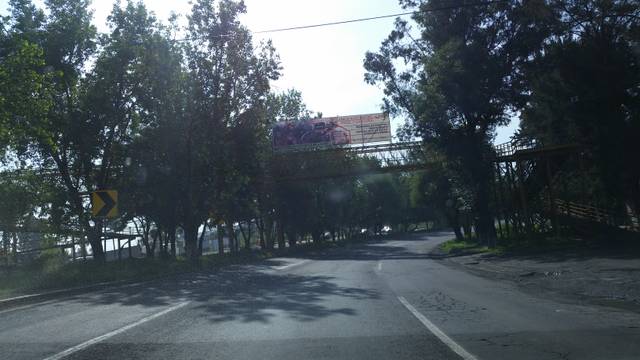
Region: Mexico
Coordinates: 19.72, -101.18